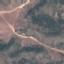
Label: HerbaceousVegetation